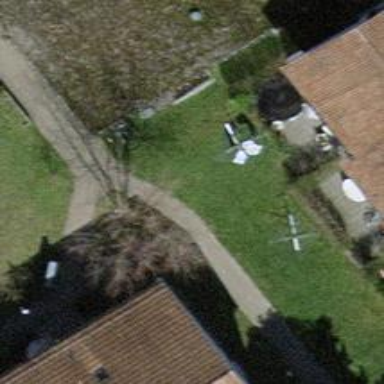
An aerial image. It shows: Paved footway.